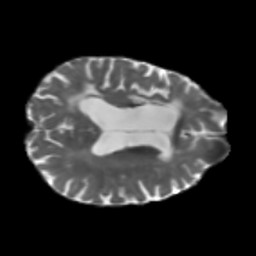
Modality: T2w
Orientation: axial
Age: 63
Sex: female
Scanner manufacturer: siemens
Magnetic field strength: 3 T
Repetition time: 5.25 s
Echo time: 0.08 s